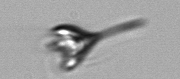
Label: Pyramimonas_longicauda